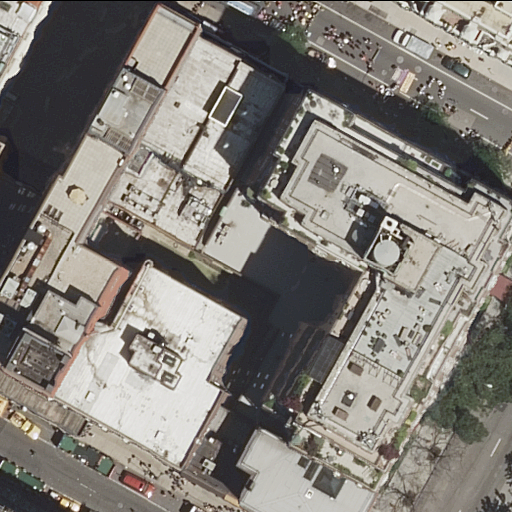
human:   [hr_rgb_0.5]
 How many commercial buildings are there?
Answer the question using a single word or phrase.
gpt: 0

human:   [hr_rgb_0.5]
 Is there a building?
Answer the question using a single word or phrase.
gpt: yes

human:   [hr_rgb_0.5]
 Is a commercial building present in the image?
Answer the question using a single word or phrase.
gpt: no

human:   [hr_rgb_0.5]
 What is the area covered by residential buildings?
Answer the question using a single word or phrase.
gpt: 4414m2

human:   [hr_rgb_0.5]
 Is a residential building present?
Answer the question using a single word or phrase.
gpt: yes

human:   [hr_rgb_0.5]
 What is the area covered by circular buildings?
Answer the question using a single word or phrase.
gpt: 0m2

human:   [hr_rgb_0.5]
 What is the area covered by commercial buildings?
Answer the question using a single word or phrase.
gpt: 0m2

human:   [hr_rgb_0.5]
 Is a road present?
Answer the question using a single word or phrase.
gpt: yes

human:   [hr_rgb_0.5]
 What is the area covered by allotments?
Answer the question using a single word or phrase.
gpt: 0m2

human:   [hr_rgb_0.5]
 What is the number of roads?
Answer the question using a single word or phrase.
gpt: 3

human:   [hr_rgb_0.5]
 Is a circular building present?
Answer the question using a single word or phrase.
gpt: no

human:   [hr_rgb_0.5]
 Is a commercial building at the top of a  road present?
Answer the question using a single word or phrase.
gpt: no

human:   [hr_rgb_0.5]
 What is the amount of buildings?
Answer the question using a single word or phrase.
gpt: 12

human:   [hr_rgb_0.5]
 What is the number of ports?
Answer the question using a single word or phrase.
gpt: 0

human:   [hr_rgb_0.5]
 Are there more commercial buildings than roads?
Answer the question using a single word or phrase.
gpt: no

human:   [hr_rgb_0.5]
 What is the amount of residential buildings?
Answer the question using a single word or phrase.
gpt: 11

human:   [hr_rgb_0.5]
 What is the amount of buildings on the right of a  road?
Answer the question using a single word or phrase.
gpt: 5

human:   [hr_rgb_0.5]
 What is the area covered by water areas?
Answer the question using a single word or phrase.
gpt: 0m2

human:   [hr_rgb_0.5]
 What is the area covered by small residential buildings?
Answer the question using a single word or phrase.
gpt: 181m2

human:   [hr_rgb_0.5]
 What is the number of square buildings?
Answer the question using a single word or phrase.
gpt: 0

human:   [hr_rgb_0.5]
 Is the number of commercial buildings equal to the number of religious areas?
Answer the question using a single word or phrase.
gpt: yes

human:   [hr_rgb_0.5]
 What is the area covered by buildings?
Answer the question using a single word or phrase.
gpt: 4415m2

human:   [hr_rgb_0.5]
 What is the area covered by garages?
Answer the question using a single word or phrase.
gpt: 0m2

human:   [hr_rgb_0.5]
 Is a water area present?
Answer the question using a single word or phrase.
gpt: no

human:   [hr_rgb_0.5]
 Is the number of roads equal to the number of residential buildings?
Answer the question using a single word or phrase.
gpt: no

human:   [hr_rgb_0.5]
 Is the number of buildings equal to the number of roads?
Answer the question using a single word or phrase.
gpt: no

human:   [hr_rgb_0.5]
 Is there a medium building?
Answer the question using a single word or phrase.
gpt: yes

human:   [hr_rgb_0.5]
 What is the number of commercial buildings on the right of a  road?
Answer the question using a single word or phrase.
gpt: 0

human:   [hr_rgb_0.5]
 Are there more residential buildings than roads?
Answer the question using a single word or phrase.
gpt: yes

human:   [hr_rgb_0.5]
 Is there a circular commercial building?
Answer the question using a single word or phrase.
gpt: no

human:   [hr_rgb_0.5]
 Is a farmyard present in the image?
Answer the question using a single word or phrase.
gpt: no

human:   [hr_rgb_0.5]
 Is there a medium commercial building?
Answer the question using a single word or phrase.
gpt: no

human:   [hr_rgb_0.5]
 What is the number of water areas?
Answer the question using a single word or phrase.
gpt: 0

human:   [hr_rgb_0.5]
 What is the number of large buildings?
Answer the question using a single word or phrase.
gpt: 4

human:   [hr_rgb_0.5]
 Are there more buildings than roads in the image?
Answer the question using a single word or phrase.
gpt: yes

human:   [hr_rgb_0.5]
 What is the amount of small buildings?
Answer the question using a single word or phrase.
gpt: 5

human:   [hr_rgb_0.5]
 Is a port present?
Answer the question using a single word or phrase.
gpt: no

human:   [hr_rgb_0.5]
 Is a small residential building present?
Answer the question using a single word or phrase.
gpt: yes

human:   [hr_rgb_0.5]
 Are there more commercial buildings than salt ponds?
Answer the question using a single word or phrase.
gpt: no

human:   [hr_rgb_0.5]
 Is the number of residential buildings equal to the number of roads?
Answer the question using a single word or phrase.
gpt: no

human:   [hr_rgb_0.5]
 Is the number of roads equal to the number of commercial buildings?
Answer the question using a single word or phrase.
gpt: no

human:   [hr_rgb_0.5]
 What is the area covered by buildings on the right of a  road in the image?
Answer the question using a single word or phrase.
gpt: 1679m2

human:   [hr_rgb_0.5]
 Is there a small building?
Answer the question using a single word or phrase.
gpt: yes

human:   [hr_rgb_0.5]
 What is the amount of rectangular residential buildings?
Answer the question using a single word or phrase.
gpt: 8

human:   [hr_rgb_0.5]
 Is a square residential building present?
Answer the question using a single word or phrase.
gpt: no

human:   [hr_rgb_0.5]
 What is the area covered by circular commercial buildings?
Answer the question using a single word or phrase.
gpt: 0m2

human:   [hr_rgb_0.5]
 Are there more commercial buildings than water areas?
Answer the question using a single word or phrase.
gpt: no

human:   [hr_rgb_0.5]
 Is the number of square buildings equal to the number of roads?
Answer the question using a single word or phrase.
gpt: no

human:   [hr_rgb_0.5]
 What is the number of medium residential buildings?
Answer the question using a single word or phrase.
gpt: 3

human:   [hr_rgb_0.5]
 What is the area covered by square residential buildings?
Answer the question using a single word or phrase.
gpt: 0m2

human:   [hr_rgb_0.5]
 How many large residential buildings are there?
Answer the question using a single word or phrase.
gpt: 4

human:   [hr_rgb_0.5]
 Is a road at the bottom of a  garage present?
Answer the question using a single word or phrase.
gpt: no

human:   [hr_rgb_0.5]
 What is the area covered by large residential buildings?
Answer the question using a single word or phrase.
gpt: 3384m2

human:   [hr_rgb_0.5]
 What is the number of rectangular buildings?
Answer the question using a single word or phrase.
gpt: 9

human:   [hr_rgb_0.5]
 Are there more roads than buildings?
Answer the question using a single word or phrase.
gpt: no

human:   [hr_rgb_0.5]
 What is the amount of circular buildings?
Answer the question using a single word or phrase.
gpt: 0

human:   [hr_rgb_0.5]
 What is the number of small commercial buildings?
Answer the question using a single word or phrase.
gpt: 0

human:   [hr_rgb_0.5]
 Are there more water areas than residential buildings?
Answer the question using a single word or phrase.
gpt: no

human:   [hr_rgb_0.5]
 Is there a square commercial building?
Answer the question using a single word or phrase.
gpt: no

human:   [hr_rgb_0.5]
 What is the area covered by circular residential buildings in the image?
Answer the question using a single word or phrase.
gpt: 0m2

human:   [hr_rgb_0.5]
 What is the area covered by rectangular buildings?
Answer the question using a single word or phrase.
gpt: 1846m2

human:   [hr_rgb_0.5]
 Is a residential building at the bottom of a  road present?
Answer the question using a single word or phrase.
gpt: yes

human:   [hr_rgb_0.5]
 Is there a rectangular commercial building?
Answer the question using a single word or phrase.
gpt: no

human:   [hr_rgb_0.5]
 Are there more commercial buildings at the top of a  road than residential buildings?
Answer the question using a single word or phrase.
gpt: no